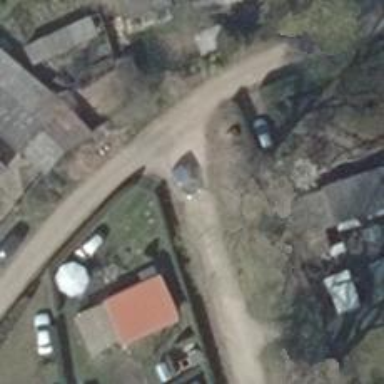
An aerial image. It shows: Residential road with compacted surface.